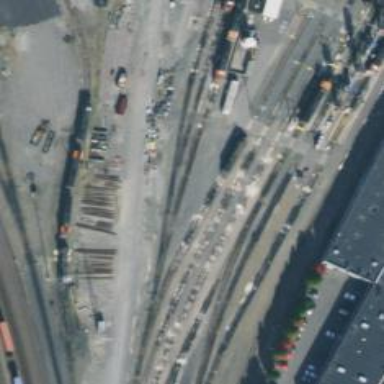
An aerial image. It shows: Railway yard.